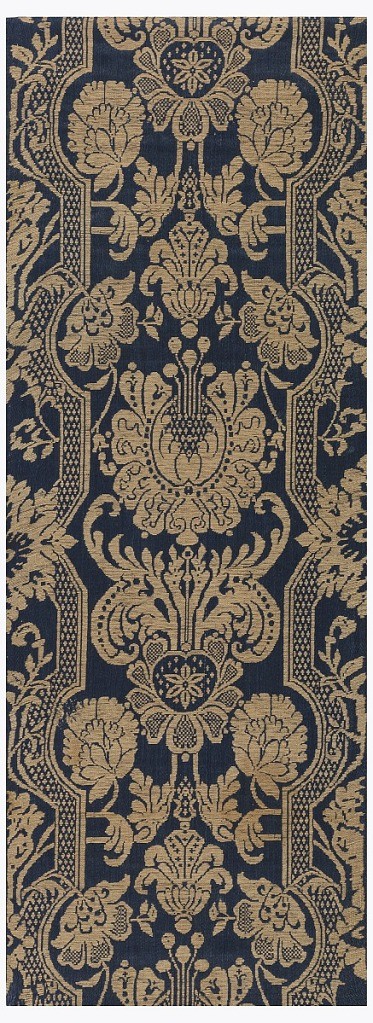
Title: Textile
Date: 17th century
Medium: linen, cotton Technique: lampas – foundation weave – 3&1 twill weave; supplementary weave – plain weave [no interlaced connection].
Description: The pattern is white on a blue background and has a symmetrical design of flowers between lattice-like bands on either side.